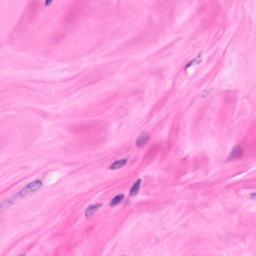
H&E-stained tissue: Breast